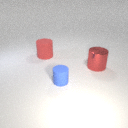
large red metal cylinder behind small blue rubber cylinder